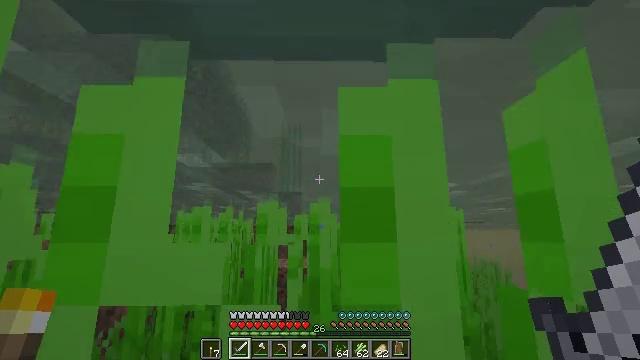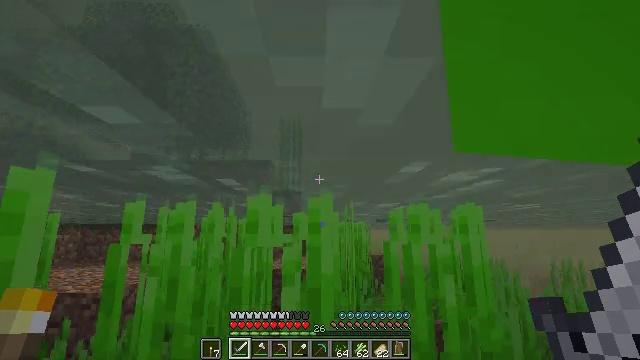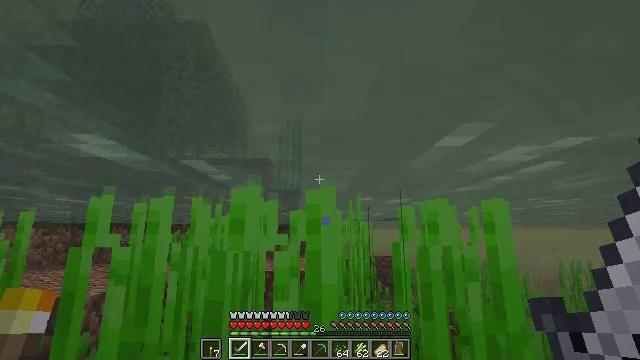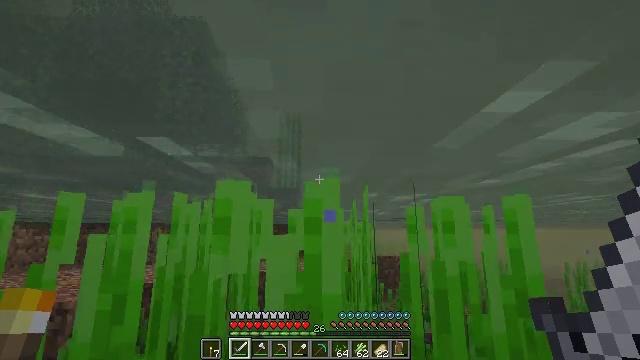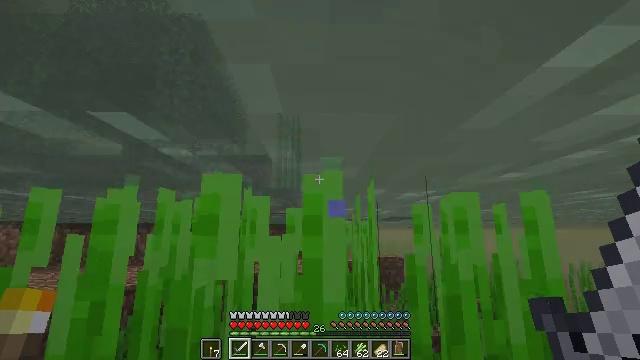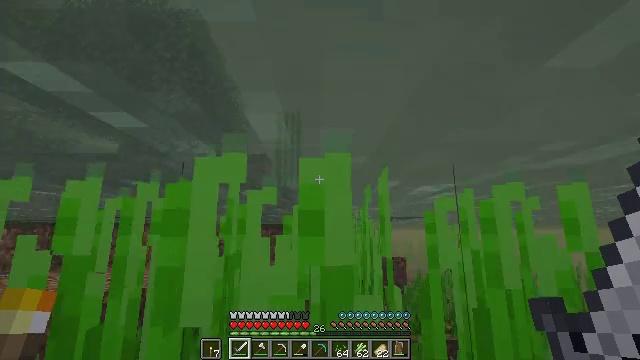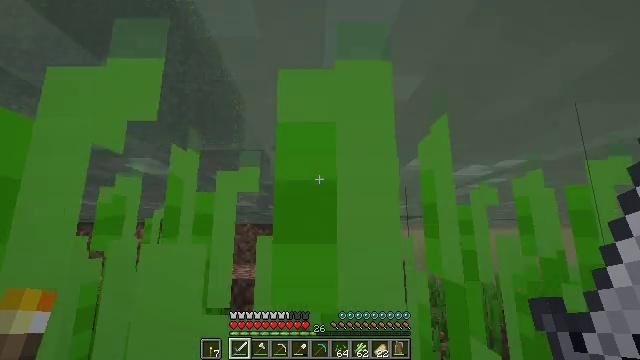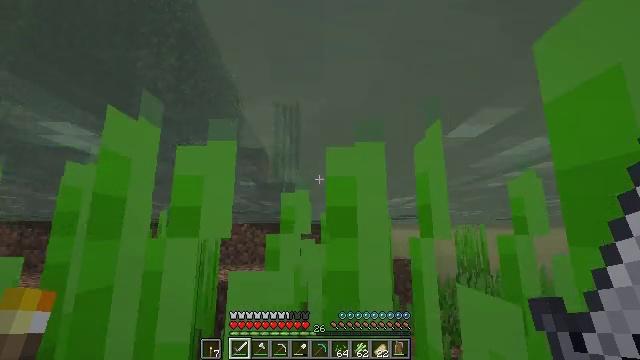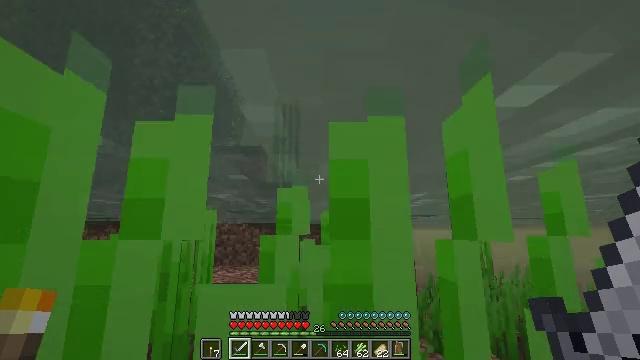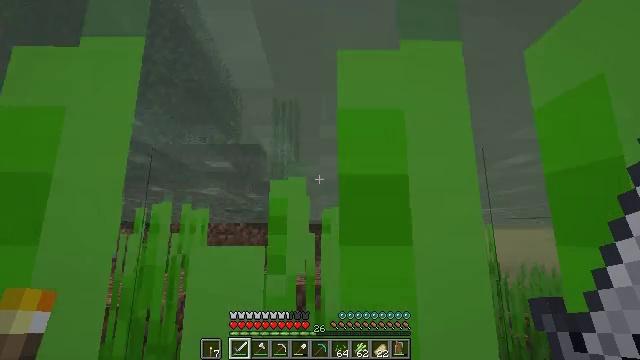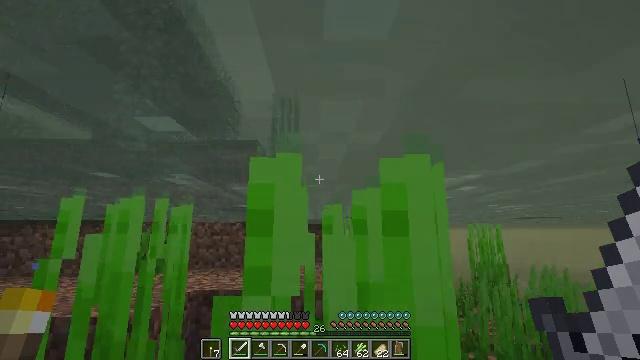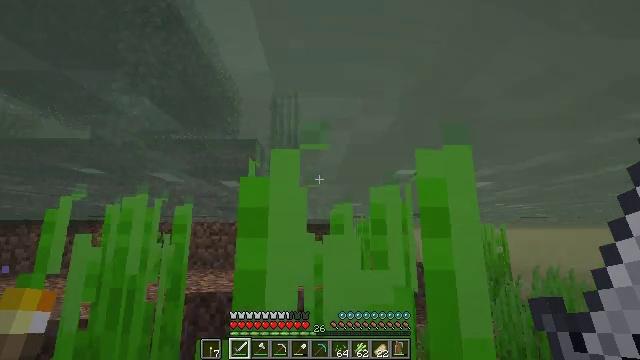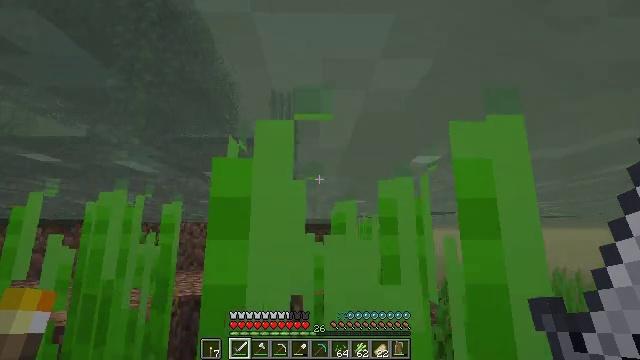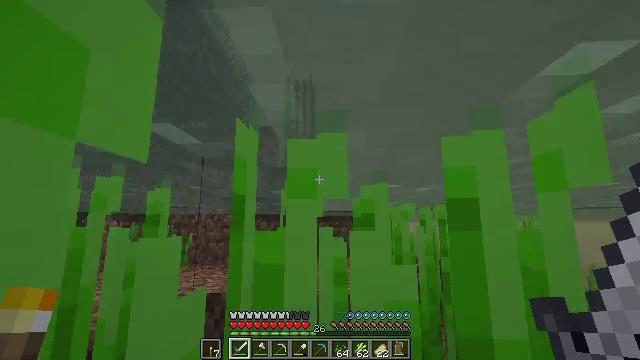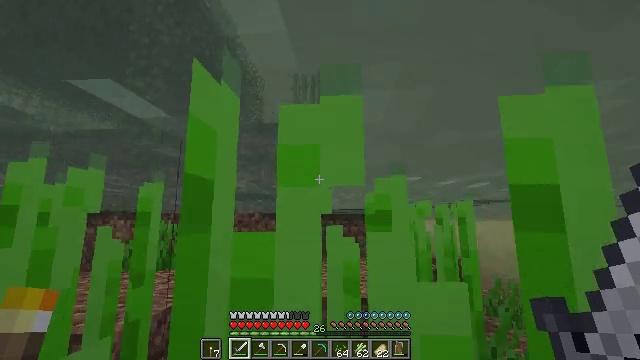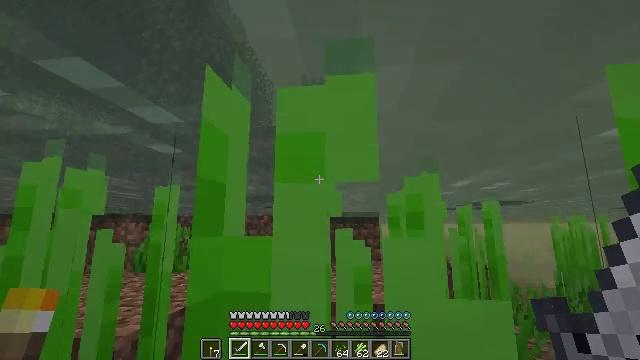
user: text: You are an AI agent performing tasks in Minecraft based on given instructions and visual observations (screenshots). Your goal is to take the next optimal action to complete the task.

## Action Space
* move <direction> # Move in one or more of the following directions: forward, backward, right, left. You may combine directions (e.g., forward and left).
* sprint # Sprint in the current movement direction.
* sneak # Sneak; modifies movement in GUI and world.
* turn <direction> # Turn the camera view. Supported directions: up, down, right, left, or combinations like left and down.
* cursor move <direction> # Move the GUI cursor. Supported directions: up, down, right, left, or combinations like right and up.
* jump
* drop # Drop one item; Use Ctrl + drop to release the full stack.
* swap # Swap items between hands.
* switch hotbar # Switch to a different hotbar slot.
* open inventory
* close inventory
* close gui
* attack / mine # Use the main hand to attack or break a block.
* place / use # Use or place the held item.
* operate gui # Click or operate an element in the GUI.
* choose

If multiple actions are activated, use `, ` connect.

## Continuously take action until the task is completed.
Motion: motion action
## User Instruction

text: Cut down the sugar cane stalks.
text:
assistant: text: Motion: move forward, sprint
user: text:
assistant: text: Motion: move forward, sprint
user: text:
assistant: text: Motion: move forward, sprint
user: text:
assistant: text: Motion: move forward, sprint
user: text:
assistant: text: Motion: move forward, sprint
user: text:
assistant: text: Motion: move forward, sprint
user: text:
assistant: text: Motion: move forward, sprint
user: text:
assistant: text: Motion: move forward, sprint
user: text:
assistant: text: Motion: move forward, sprint
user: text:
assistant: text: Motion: move forward, sprint
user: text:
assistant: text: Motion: move forward, sprint
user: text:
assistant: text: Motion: move forward, sprint
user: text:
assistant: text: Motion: move forward, sprint, turn left and down
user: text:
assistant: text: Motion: move forward, sprint, turn left
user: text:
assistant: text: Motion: move forward, sprint, turn left
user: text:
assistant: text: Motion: move forward, sprint, turn left
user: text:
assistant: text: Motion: move forward, sprint
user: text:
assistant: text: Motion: move forward, sprint
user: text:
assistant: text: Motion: move forward, sprint, turn right and up
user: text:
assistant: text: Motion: move forward, sprint
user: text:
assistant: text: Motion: move forward, sprint
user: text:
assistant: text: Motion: move forward, sprint
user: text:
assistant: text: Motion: move forward, sprint
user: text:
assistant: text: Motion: move forward, sprint
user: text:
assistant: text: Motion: move forward, sprint
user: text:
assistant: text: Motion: move forward and move right, sprint, turn right
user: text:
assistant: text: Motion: move forward and move right, sprint
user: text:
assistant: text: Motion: move forward and move right, sprint
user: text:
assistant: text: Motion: move forward and move right, sprint
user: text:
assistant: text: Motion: move forward, sprint